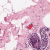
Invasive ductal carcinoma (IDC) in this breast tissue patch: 0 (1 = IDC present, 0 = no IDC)